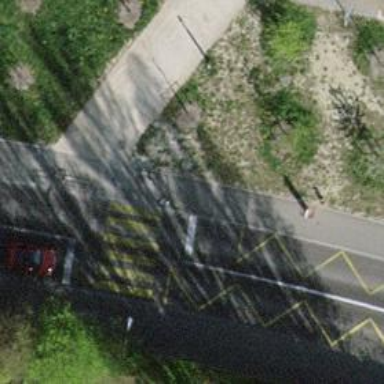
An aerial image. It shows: Crossing with traffic signals.